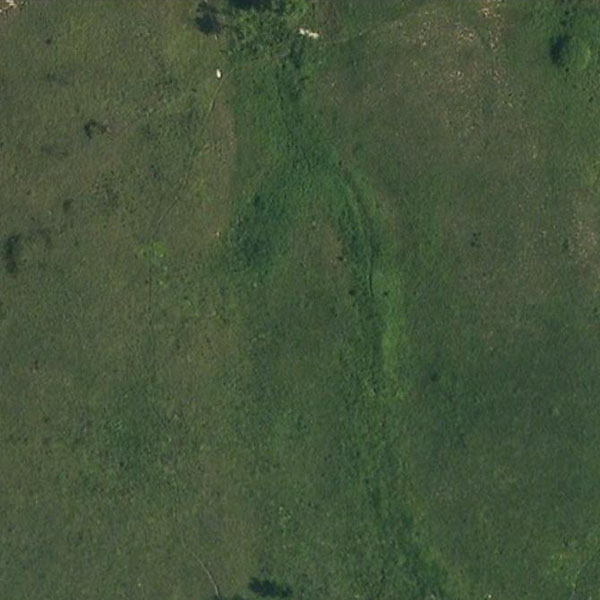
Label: Meadow